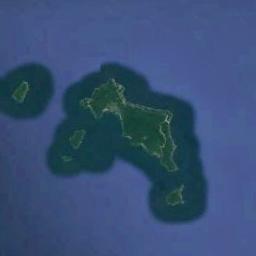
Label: island